Question: I have a menubar that looks like this:

What I want is that the dropdownbox aligns right of the label. The first one (#Writers) is correct, altough it should be aligned a little bit higher because now it isn't vertically centered but that's not the issue.
'''
<html>
<head>
<link rel="stylesheet" type="text/css" href="css/layout.css">
</head>
<body>
<div class="horizontalNavigation">
<ul>
<li><a href="issue.html"><span>Issue</span></a></li>
<li><a href="series.html"><span>Series</span></a></li>
<li><a href="writer.html"><span>Writer</span></a></li>
<li><a href="editor.html"><span>Editor</span></a></li>
<li><a href="letterer.html"><span>Letterer</span></a></li>
<li><a href="colourist.html"><span>Colourist</span></a></li>
<li><a href="coverArtist.html"><span>Cover Artist</span></a></li>
<li><a href="inker.html"><span>Inker</span></a></li>
<li><a href="penciler.html"><span>Penciler</span></a></li>
<li><a href="tpb.html"><span>Trade Paper Back</span></a></li>
<li><a href="publisher.html"><span>Publisher</span></a></li>
</ul>
</div>
<div class="creditsbar">
<div class="creditsbarfields">
<form action="getInfo.php" method="get">
<label class="creditsbardropdown" for="writerName">
<span>#Writers:</span>
<form action="">
<select name="writer">
<option value="1">1</option>
<option value="2">2</option>
<option value="3">3</option>
</select>
</form>
</label>
<label class="creditsbardropdown" for="editorName">
<span>#Editors:</span>
<form action="">
<select name="editor">
<option value="1">1</option>
<option value="2">2</option>
<option value="3">3</option>
</select>
</form>
</label>
<label class="creditsbardropdown" for="lettererName">
<span>#Letterer:</span>
<form action="">
<select name="letterer">
<option value="1">1</option>
<option value="2">2</option>
<option value="3">3</option>
</select>
</form>
</label>
<label class="creditsbardropdown" for="colouristName">
<span>#Colourist:</span>
<form action="">
<select name="colourist">
<option value="1">1</option>
<option value="2">2</option>
<option value="3">3</option>
</select>
</form>
</label>
<label class="creditsbardropdown" for="coverArtistName">
<span>#Cover Artist:</span>
<form action="">
<select name="coverArtist">
<option value="1">1</option>
<option value="2">2</option>
<option value="3">3</option>
</select>
</form>
</label>
<label class="creditsbardropdown" for="inkerName">
<span>#Inker:</span>
<form action="">
<select name="inker">
<option value="1">1</option>
<option value="2">2</option>
<option value="3">3</option>
</select>
</form>
</label>
<label class="creditsbardropdown" for="pencilerName">
<span>#Penciler:</span>
<form action="">
<select name="penciler">
<option value="1">1</option>
<option value="2">2</option>
<option value="3">3</option>
</select>
</form>
</label>
<form>
<input type="submit" value="Next">
</form>
</form>
</div>
</div>
<div class="issueInformationLayout">
</div>
</body>
</html>
'''
'''
.creditsbar {
border: 5px solid;
border-radius: 25px;
width: 60%;
height: 5%;
margin: 1% 0% 0% 20%;
background-color: feedb4;
}
.creditsbarfields {
margin: 0% 0% 0% 2%;
width: 300%;
}
.creditsbardropdown {
float: left;
margin-right: 2%;
}
.horizontalNavigation {
background: url(../images/navigation.png) top left repeat-x;
border-radius: 75px;
height: 6%;
}
.horizontalNavigation * {
float: left;
}
.horizontalNavigation ul a {
margin: 5px 40px 0px 23px;
color: #578ba0;
font-size: 18px;
font-family: "Helvetica Neue", Helvetica, Arial, sans-serif;
text-transform: uppercase;
}
.issueInformationLayout {
border: 5px solid;
border-radius: 25px;
border-color: #573700;
width: 50%;
height: 66%;
margin: 1% 0% 0% 25%;
background-color: feedb4;
overflow: hidden;
}
'''
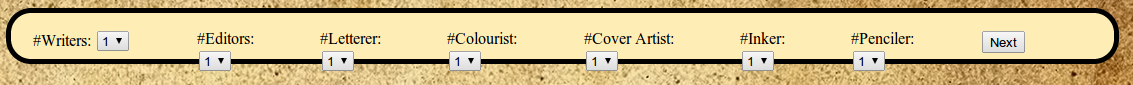
Answer: You have to set 'display:inline;' for the dropdown lists:
:
'''
<div class="creditsbar">
<div class="creditsbarfields">
<form action="getInfo.php" method="get">
<label class="creditsbardropdown" for="writerName"> <span>#Writers:</span>
<form class="dropdownform" action="">
<select name="writer">
<option value="1">1</option>
<option value="2">2</option>
<option value="3">3</option>
</select>
</form>
</label>
<label class="creditsbardropdown" for="editorName"> <span>#Editors:</span>
<form class="dropdownform" action="">
<select name="editor">
<option value="1">1</option>
<option value="2">2</option>
<option value="3">3</option>
</select>
</form>
</label>
<label class="creditsbardropdown" for="lettererName"> <span>#Letterer:</span>
<form class="dropdownform" action="">
<select name="letterer">
<option value="1">1</option>
<option value="2">2</option>
<option value="3">3</option>
</select>
</form>
</label>
<label class="creditsbardropdown" for="colouristName"> <span>#Colourist:</span>
<form class="dropdownform" action="">
<select name="colourist">
<option value="1">1</option>
<option value="2">2</option>
<option value="3">3</option>
</select>
</form>
</label>
<label class="creditsbardropdown" for="coverArtistName"> <span>#Cover Artist:</span>
<form class="dropdownform" action="">
<select name="coverArtist">
<option value="1">1</option>
<option value="2">2</option>
<option value="3">3</option>
</select>
</form>
</label>
<label class="creditsbardropdown" for="inkerName"> <span>#Inker:</span>
<form class="dropdownform" action="">
<select name="inker">
<option value="1">1</option>
<option value="2">2</option>
<option value="3">3</option>
</select>
</form>
</label>
<label class="creditsbardropdown" for="pencilerName"> <span>#Penciler:</span>
<form class="dropdownform" action="">
<select name="penciler">
<option value="1">1</option>
<option value="2">2</option>
<option value="3">3</option>
</select>
</form>
</label>
<form>
<input type="submit" value="Next" />
</form>
</form>
</div>
</div>
'''
:
'''
.creditsbar {
border: 5px solid;
border-radius: 25px;
height: 5%;
}
.creditsbarfields {
margin: 0 0 0 2%;
width: 100%;
}
.creditsbardropdown {
float: left;
margin-right: 2%;
}
.dropdownform {
display:inline;
}
'''
Take a look at the output of the code above <URL>
And here is a <URL>